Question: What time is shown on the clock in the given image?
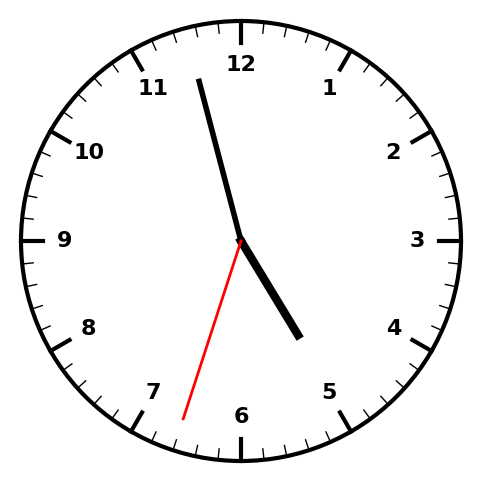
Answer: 04:57:33